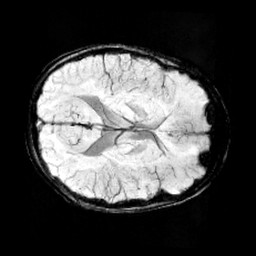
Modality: minIP
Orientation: axial
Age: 10
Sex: male
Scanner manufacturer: siemens
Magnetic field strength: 3 T
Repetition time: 0.027 s
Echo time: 0.02 s